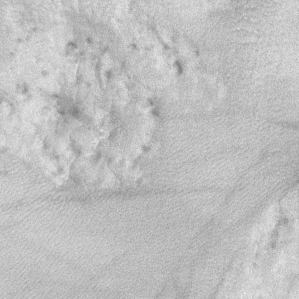
Label: frost